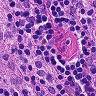
Metastatic tissue present: no